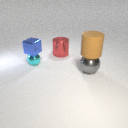
large red metal cylinder to the left of large gray metal sphere